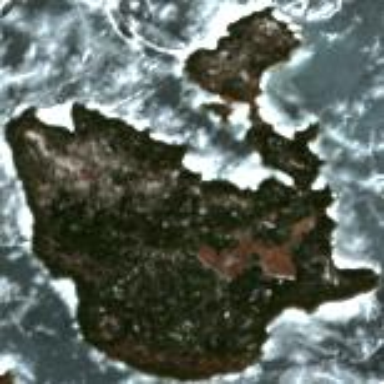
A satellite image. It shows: Island covered with woodland.